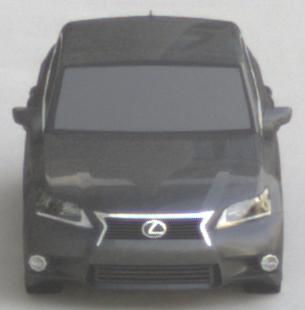
Make: Lexus
Model: GS 250
Detailed model: GS (L10)
Model produced from: 2012/06
Model produced until: 2013/12
Doors: 4
Color: gray
Road condition: dry road
Daytime: sunrise or sunset
Contrast: medium contrast